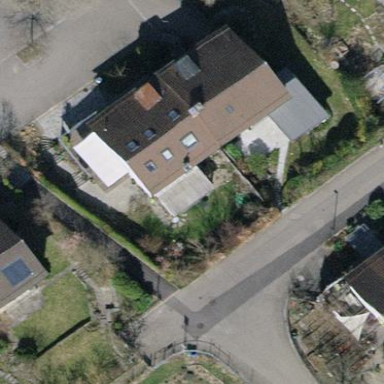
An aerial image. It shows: Building with tiled roof.